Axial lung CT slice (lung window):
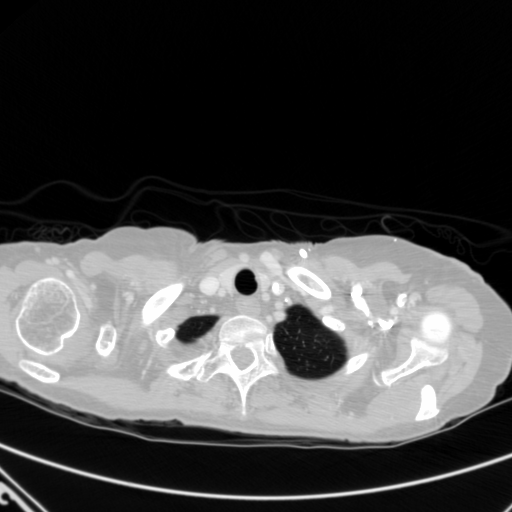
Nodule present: no